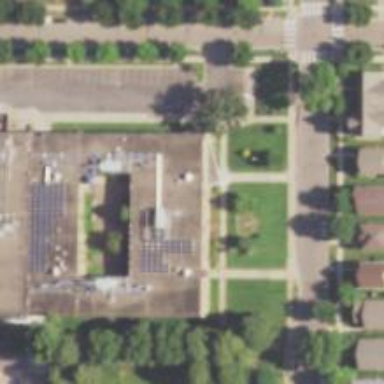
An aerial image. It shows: School building.